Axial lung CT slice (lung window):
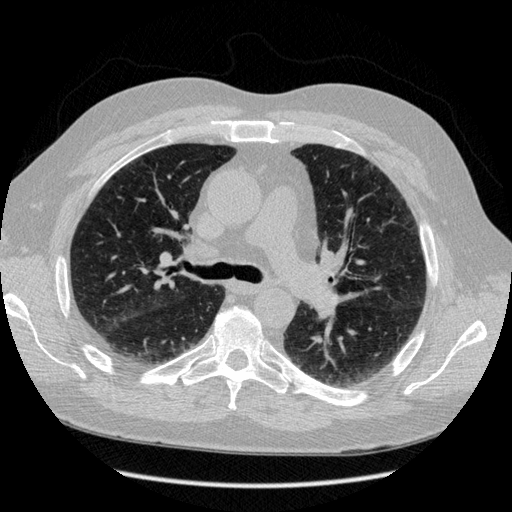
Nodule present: no